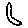
Label: moon